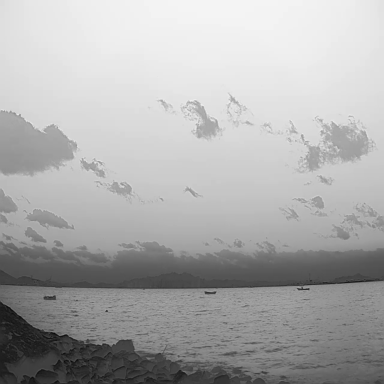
There are three bulk_carriers in the infrared image.